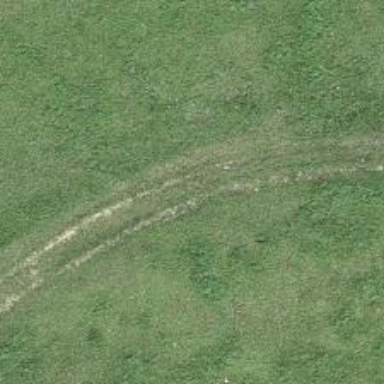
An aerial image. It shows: Track with grade 3 tracktype.